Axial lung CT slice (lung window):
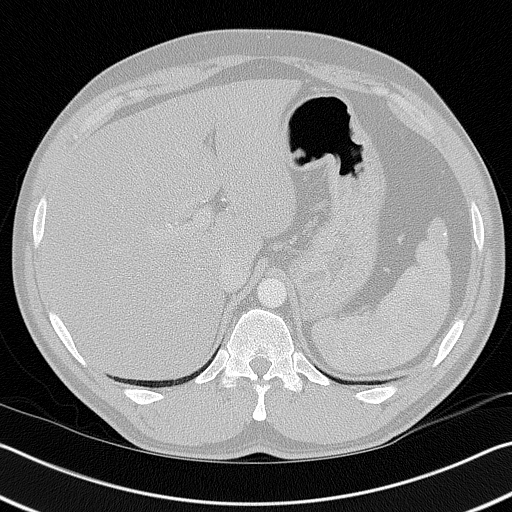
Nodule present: no